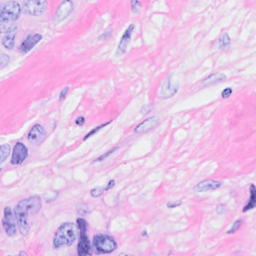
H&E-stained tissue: Breast